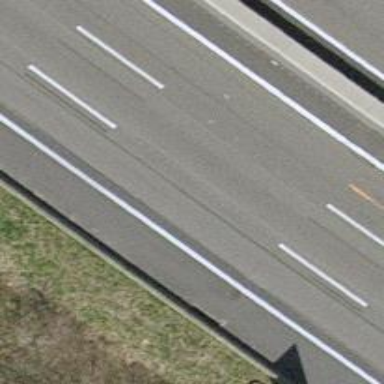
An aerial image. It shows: View of motorway.